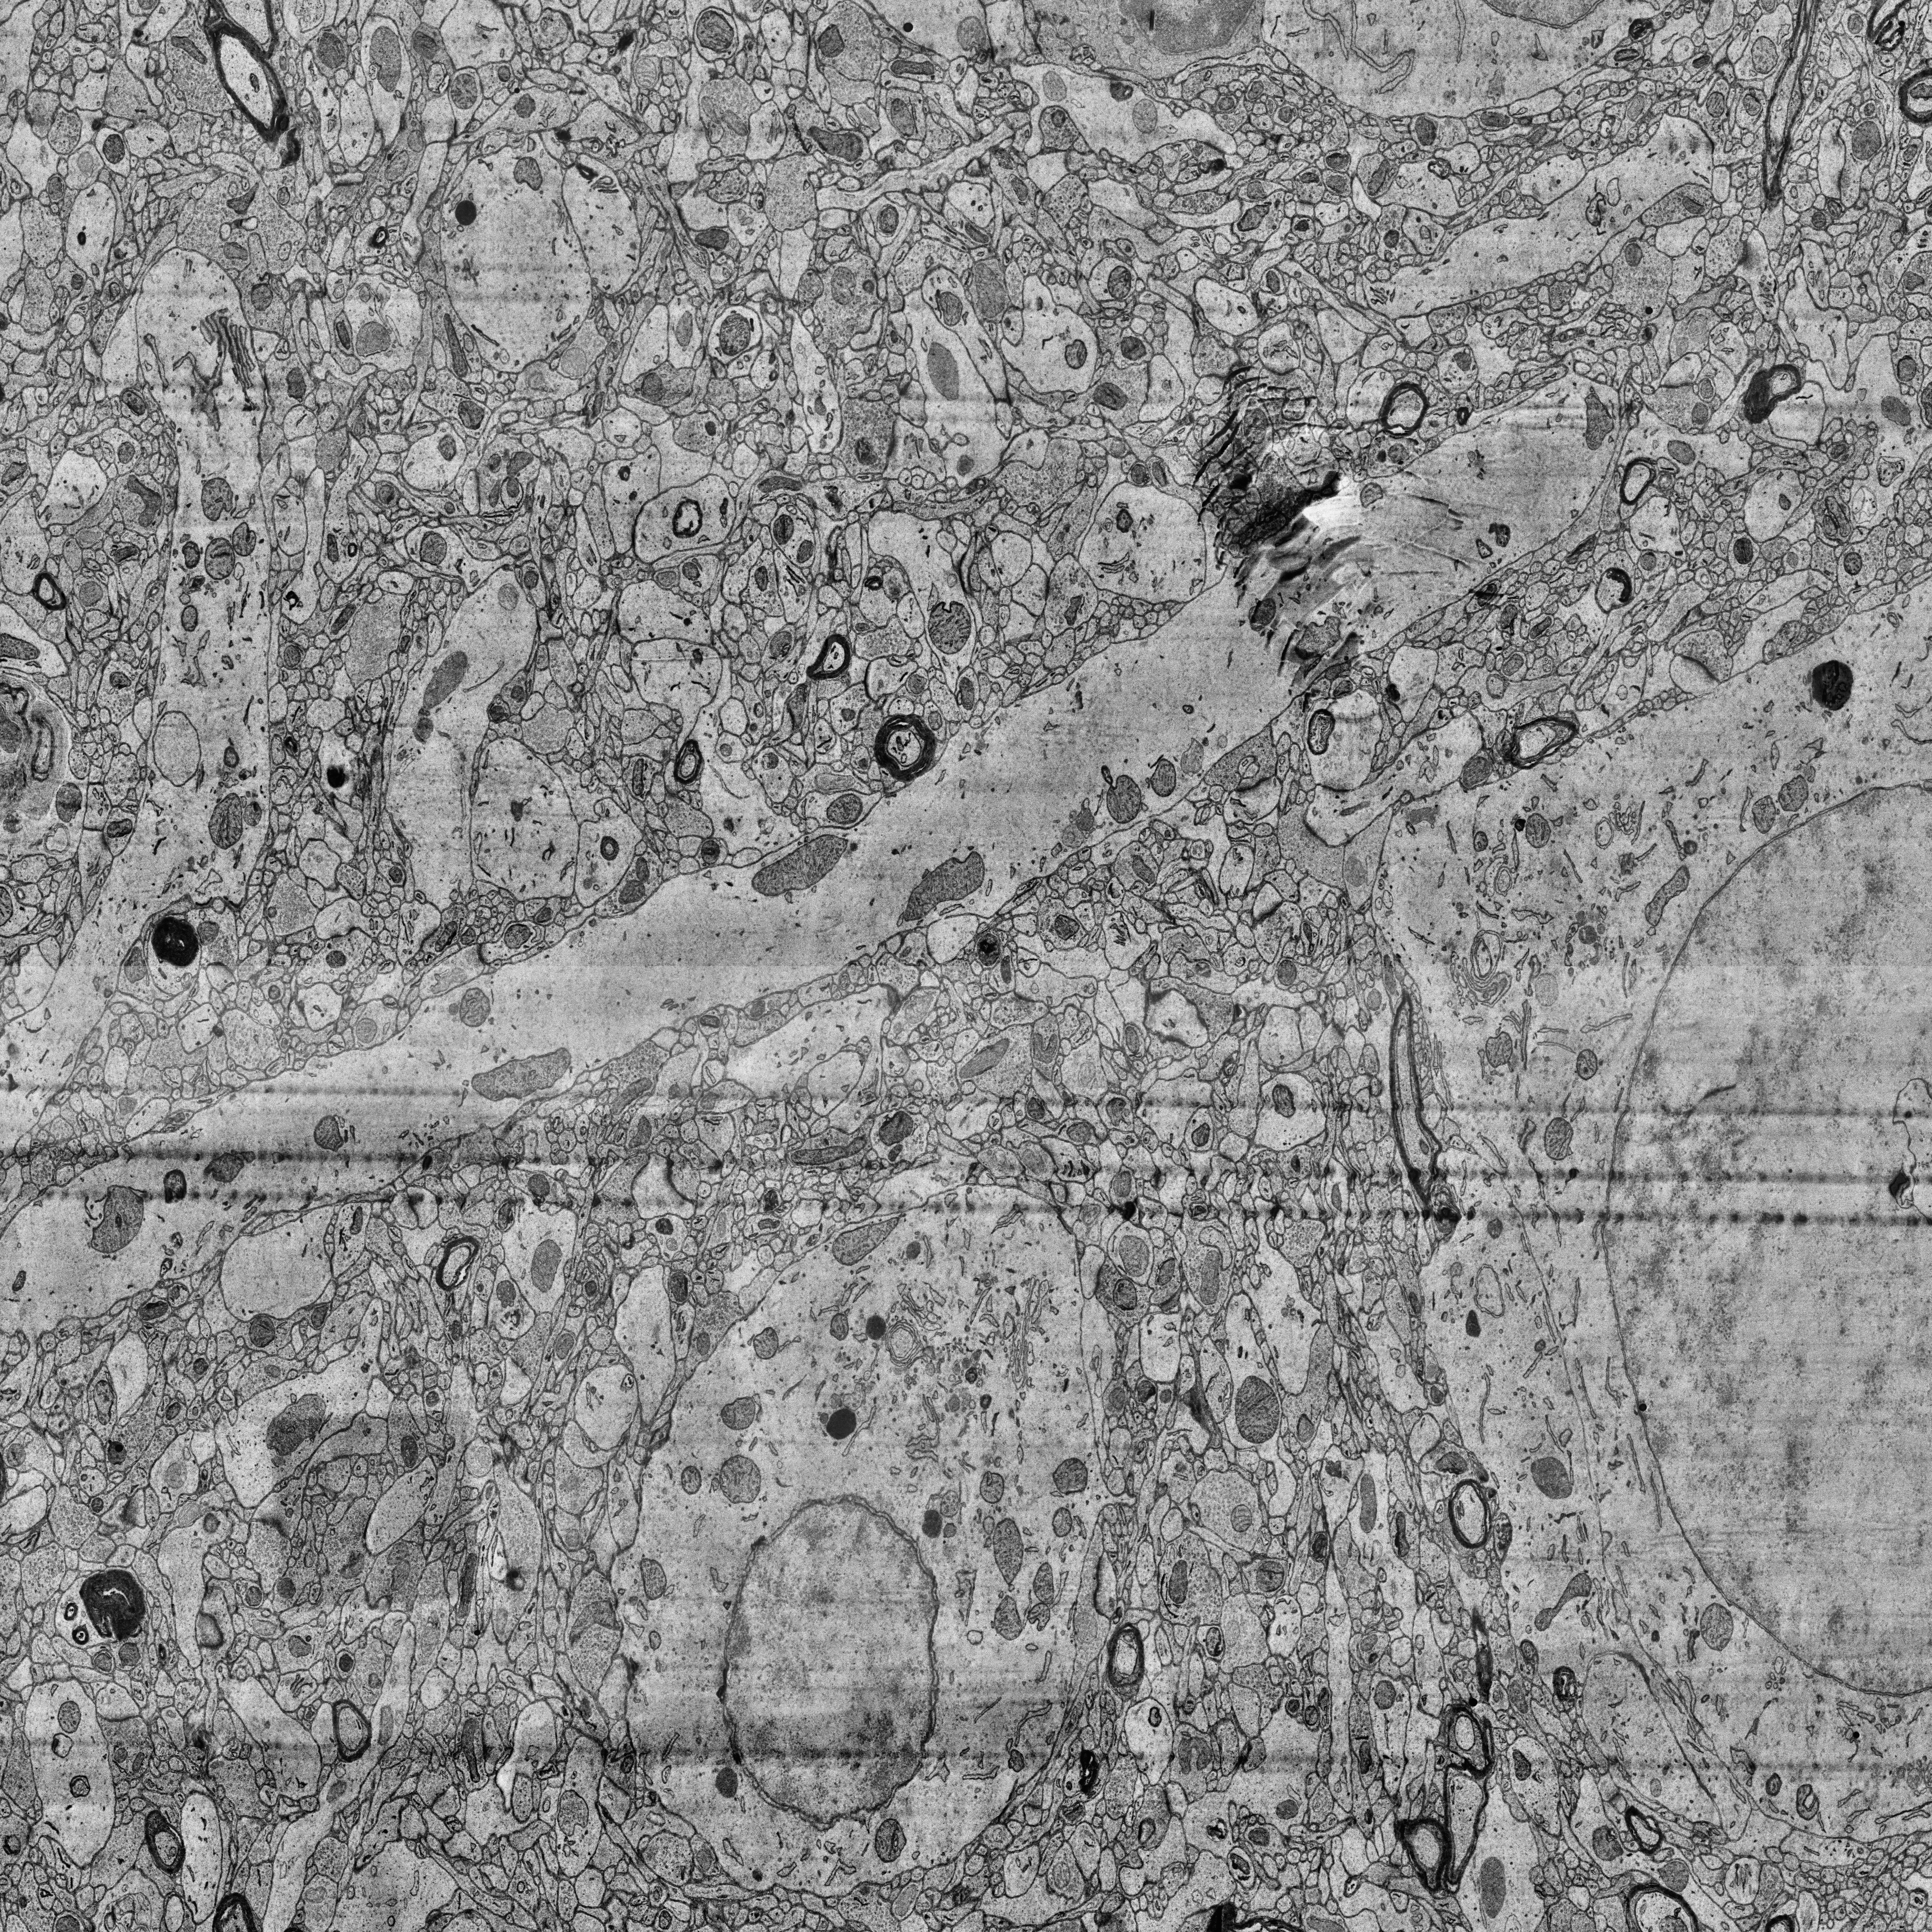
Electron microscopy slice of human cortex tissue
Slice depth (z): 342
Mitochondria instances in slice: 423